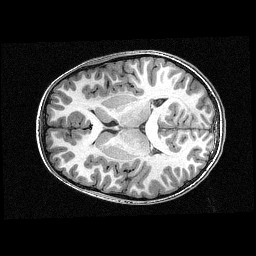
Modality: T1w
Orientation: axial
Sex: male
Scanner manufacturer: siemens
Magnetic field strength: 3 T
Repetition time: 2.3 s
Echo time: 0.00336 s